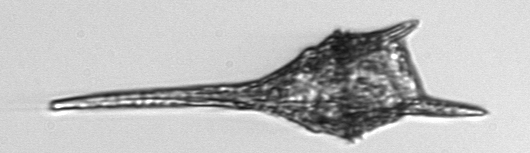
Label: Tripos_lineatus